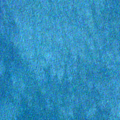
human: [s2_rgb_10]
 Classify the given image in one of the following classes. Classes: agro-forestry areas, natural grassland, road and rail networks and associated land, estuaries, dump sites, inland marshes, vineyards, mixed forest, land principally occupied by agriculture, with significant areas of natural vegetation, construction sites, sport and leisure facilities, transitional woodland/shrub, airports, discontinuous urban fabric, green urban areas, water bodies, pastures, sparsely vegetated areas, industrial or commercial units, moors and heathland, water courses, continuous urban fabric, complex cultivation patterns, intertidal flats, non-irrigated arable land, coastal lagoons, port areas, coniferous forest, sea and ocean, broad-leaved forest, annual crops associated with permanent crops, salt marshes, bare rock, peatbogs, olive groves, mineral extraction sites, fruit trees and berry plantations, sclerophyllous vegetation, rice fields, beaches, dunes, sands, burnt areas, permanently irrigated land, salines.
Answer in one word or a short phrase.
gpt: sea and ocean